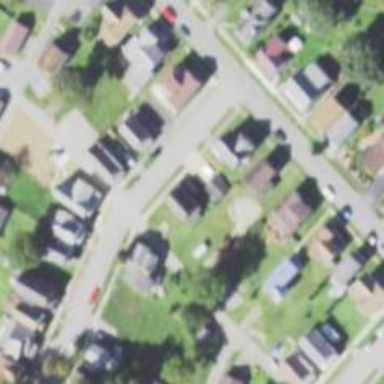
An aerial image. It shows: Alley classified as service road.